Question: when A posts a link on Facebook, and then B clicks that link in Chrome (not in Firefox, and haven't tested others), B sees the Facebook white "f" on blue background icon (favicon.ico) shown on the tab of the linked page. sometimes, presumably when the page has its own favicon, refreshing that tab will replace the icon with the correct one; but most often the Facebook favicon remains. at first I believed Facebook was using frames in some tricky way, but using View Source, that appears not to be the case. how would one program an href or redirect in such a way as to preload one's own favicon onto a linked page as Facebook does?

here's what I've tried without success, my icon gets replaced with nothing (and only shows in both the tab and navbar in Firefox, only in the tab in Chromium, but that's beside the point):
<URL>
'''
jcomeau@unixshell:~/www/www/tmp/linktest$ cat index.html
<html>
<head>
<link rel="shortcut icon" href="favicon.ico" />
</head>
<body>
<a href="redirect.html?url=http://homesteadingsurvivalism.myshopify.com/">homesteadingsurvivalism.myshopify.com</a>
</body>
</html>
jcomeau@unixshell:~/www/www/tmp/linktest$ cat redirect.html
<html>
<head>
<link rel="shortcut icon" href="favicon.ico" />
<script language="javascript" type="text/javascript">
var newpage = window.location.search.substring(5);
window.setTimeout('window.location = newpage; ', 3000);
</script>
</head>
<body>
<p>Redirecting to selected site, please wait...</p>
</body>
'''
after Yan's comment I also tried with no success redirect.cgi:
'''
jcomeau@unixshell:~/www/www/tmp/linktest$ cat redirect.cgi; QUERY_STRING=url=http://this.is.a.test/ ./redirect.cgi
#!/bin/bash
echo -ne "Content-type: text/html
"
echo -ne "Location: ${QUERY_STRING:4}
"
echo -ne "
"
cat <<-EOF
<html>
<head>
<link rel="shortcut icon" href="favicon.ico" />
</head>
<body>
Redirecting to ${QUERY_STRING:4}
</body>
</html>
EOF
Content-type: text/html
Location: http://this.is.a.test/
<html>
<head>
<link rel="shortcut icon" href="favicon.ico" />
</head>
<body>
Redirecting to http://this.is.a.test/
</body>
</html>
'''
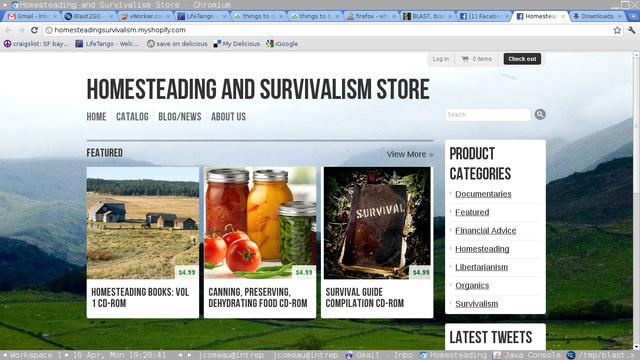
Answer: When I do a GET request to <URL>:
'''
HTTP/1.1 200
Content-Length: 349
Cache-Control: private, no-cache, no-store, must-revalidate
Expires: Sat, 01 Jan 2000 00:00:00 GMT
P3P: CP="Facebook does not have a P3P policy. Learn why here: http://fb.me/p3p"
Pragma: no-cache
Refresh: 1;URL=http://www.youtube.com/watch?v=BwCjI4mWPFI
X-Content-Type-Options: nosniff
X-Frame-Options: DENY
Set-Cookie: ***removed***
Content-Type: text/html; charset=utf-8
X-FB-Debug: ***removed***
Date: Fri, 27 Apr 2012 00:49:25 GMT
Connection: close
<html>
<head></head>
<body>
<script type="text/javascript">
document.location.replace("http:\/\/www.youtube.com\/watch?v=BwCjI4mWPFI");
</script>
<script type="text/javascript">
setTimeout("(new Image()).src="\\/laudit.php?r=JS&u=http\u00253A\u00252F\u00252Fwww.youtube.com\u00252Fwatch\u00253Fv\u00253DBwCjI4mWPFI";",5000);
</script>
</body>
</html>
'''
A short trial learns that the 'Refresh' header is enough to let this work. This is a simple implementation in PHP:
'''
<?php
header("Refresh: 1;URL=http://www.a-website-without-favicon.com/");
?>
'''
But, as stated earlier: this only works if the website you're referring to doesn't have a favicon.